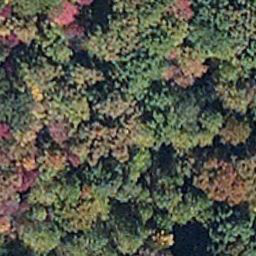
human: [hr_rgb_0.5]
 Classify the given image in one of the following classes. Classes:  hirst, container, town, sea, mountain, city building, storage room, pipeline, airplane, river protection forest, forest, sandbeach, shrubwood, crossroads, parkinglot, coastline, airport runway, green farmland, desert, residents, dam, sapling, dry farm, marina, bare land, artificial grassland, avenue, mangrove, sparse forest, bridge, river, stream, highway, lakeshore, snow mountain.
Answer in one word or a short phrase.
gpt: mangrove